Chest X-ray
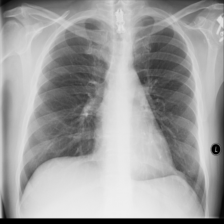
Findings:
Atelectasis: positive
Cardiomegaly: negative
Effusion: negative
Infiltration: negative
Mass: negative
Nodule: negative
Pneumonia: negative
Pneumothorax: negative
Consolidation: negative
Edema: negative
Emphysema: negative
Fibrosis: negative
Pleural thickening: negative
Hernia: negative